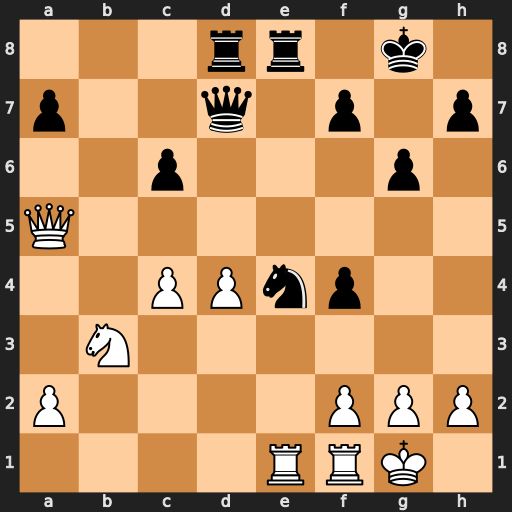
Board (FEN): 3rr1k1/p2q1p1p/2p3p1/Q7/2PPnp2/1N6/P4PPP/4RRK1
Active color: w
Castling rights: -
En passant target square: -
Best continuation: Rxe4 Rxe4 Nc5 Qxd4 Nxe4